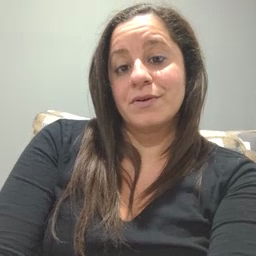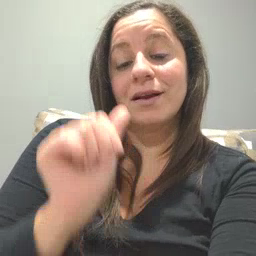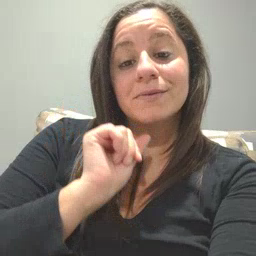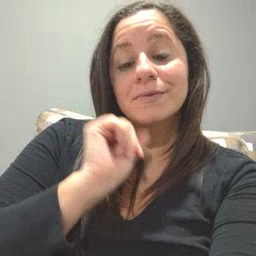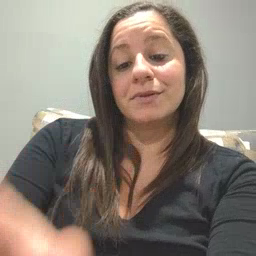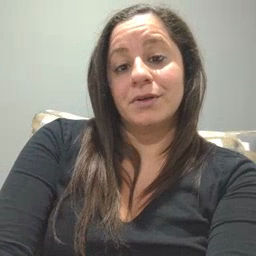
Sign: aunt